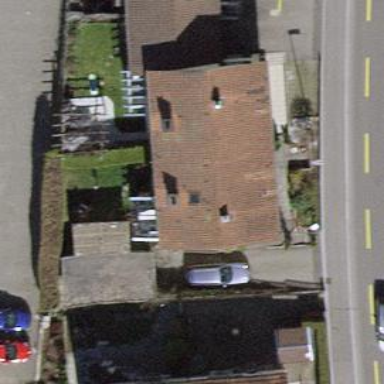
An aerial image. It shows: Semidetached house with gabled roof.